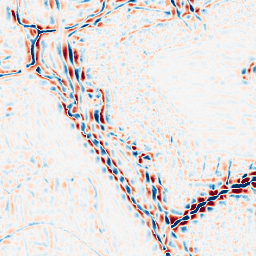
Category: wavelet
Decomposition family: wavelet_biorthogonal
Decomposition parameters: wavelet: bior4.4
level: 3
Upsampling method: cubic_mitchell
Upsampling parameters: scale: 2
Upsampling scale: 2